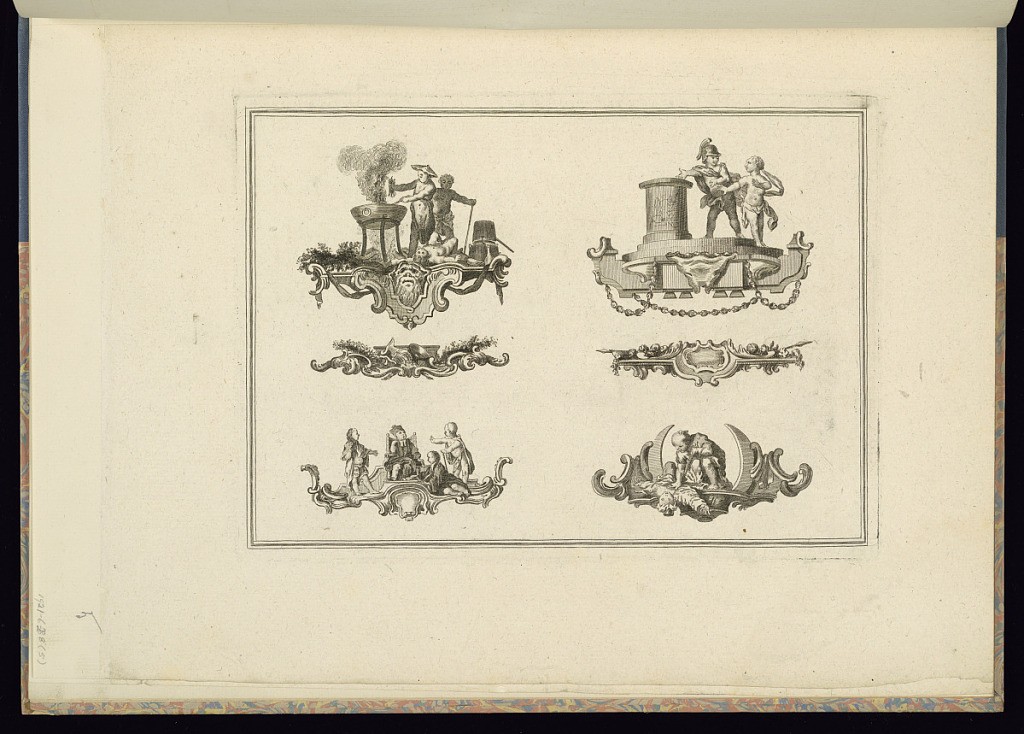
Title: Six Tailpiece Designs
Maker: Jacques de Sève, French, active 1742 – 1788
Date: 1759–80
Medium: Etching and engraving on laid paper
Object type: Print
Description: Six individual designs for tailpieces featuring putti with rococo ornament and chinoiserie (in the Chinese style) motifs. The vignettes feature putti dressed in different costumes, in Chinese style dress, and military uniform. The ornament features rococo ornament, cartouches, masks, c-scrolls, s-scrolls, scrolling acanthus leaves and festoons of leaves. Top left: figures around a cauldron over a fire, with one putto lying on the ground. Top right: a putto in military uniform and another next to a plinth. Lower left: a central putto sitting on a chair with three others around him, gesturing towards him. Lower right: Two putto, one laying on the ground and the other crouched over him.